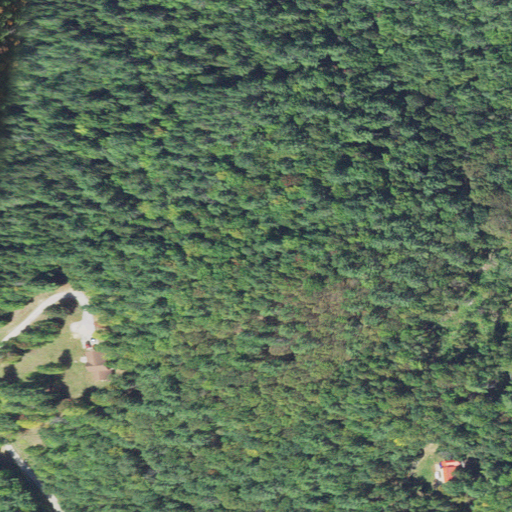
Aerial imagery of mountain in New Hampshire named Merrill Hill containing mixed forest, evergreen forest, deciduous forest, low intensity development, pasture, and open water